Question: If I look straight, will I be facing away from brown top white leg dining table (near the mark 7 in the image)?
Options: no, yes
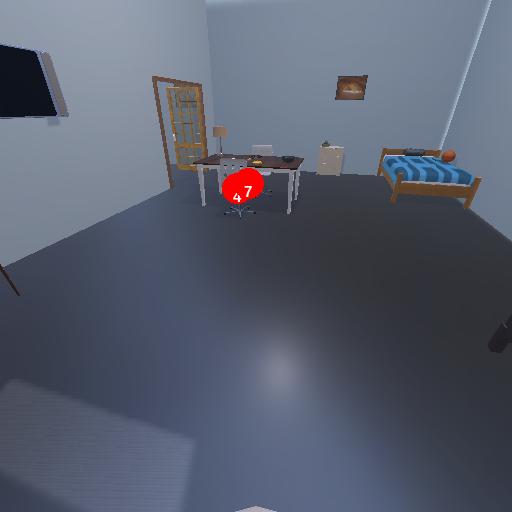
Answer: no